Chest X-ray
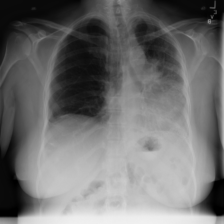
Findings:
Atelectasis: positive
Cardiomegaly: negative
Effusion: negative
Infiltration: negative
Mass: negative
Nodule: negative
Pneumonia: negative
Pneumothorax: negative
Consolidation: positive
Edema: negative
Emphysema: negative
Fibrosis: negative
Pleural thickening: positive
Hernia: negative